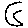
Label: moon